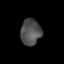
Tissue: lung
Cell type: T cells
Senescence score: 0.1985
Nuclear area (px): 521
Mean DAPI intensity: 80.29